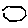
Label: hexagon